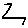
Label: zigzag